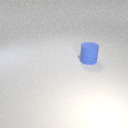
large blue rubber cylinder